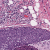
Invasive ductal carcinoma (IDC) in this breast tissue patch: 0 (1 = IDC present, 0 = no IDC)